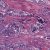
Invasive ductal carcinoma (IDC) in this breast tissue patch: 1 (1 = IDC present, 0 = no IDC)